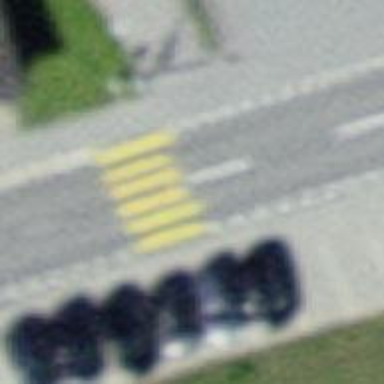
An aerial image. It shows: Uncontrolled zebra crossing on the road.